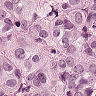
Metastatic tissue present: yes